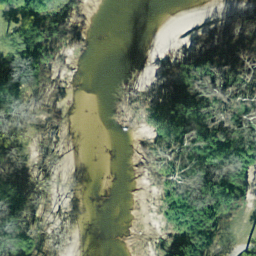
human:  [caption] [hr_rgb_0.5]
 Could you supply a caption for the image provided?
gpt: Lots of green plants flourish on both banks of the river .

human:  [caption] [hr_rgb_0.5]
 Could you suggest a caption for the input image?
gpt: A river with a dense forest on both banks of the river .

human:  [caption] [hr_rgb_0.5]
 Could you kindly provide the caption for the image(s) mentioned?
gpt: It is a river with a dense forest on both banks of the river .

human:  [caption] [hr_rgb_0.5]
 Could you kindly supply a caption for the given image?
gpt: Green plants flourish on both banks of the river .

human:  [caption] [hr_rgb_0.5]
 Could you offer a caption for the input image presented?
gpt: A river goes through a dense forest .